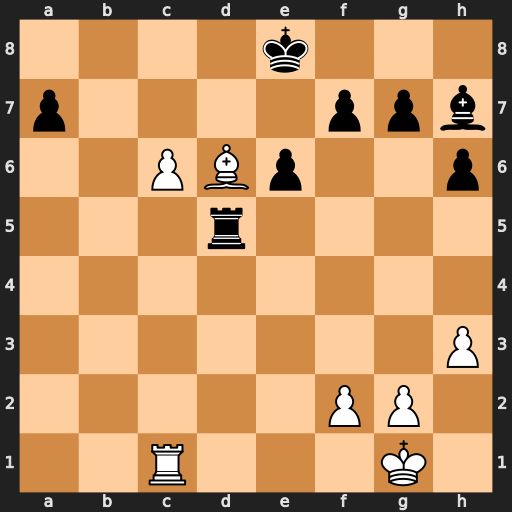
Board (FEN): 4k3/p4ppb/2PBp2p/3r4/8/7P/5PP1/2R3K1
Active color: w
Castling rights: -
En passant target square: -
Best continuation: c7 Rxd6 c8=Q+